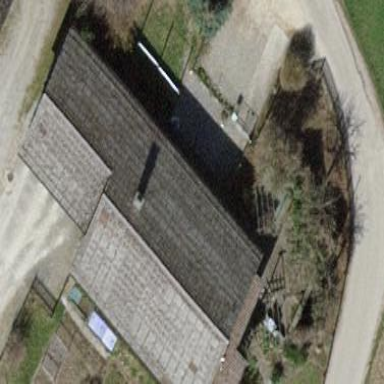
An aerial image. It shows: Simple house.